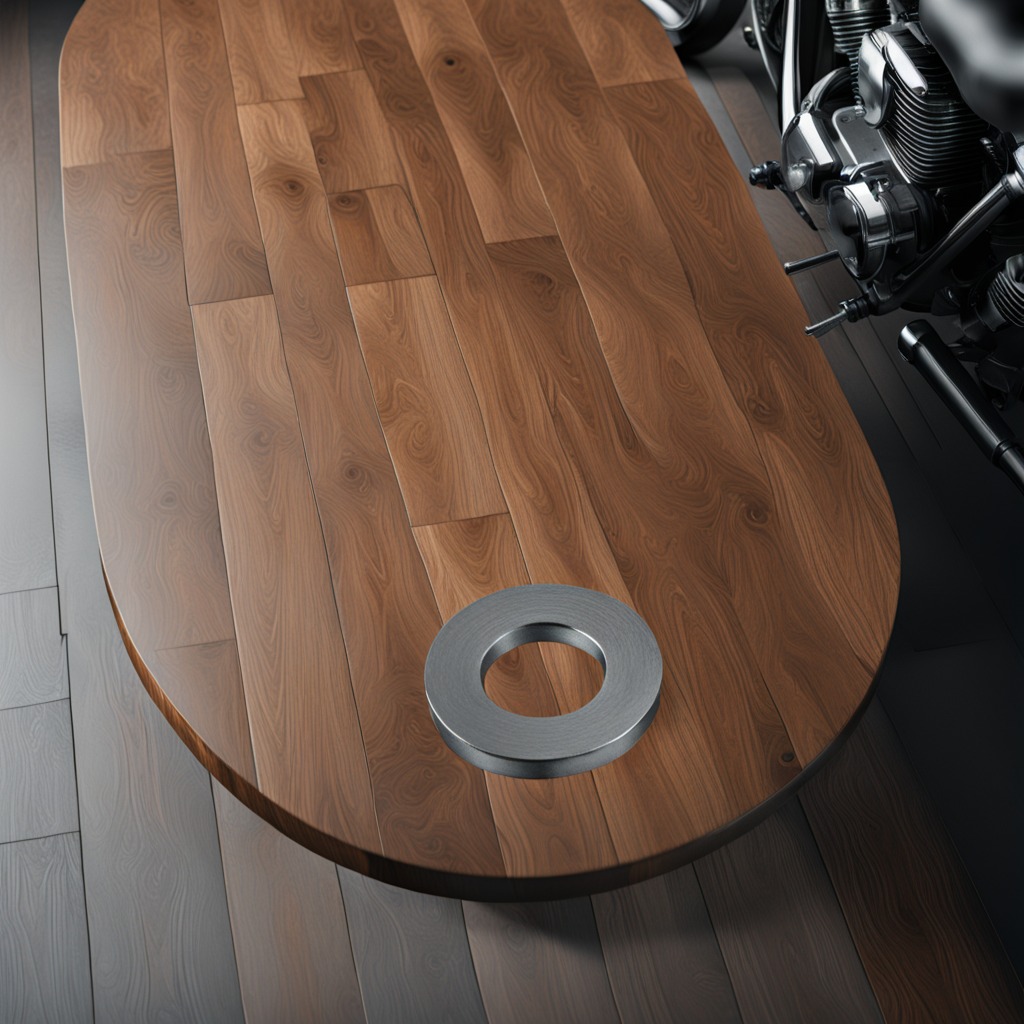
A flat metal washer is lying on an oil-spilled wooden table in a vintage motorcycle garage.